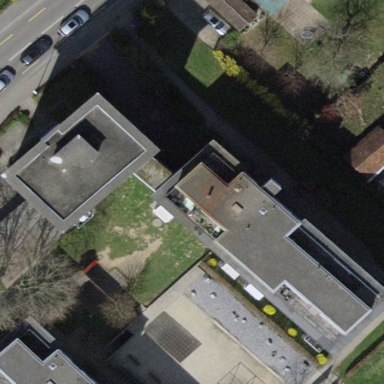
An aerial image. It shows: Flat-roofed apartment building.